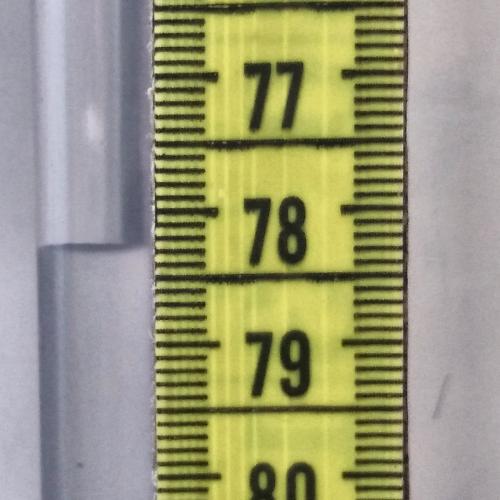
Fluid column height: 78.3 cm